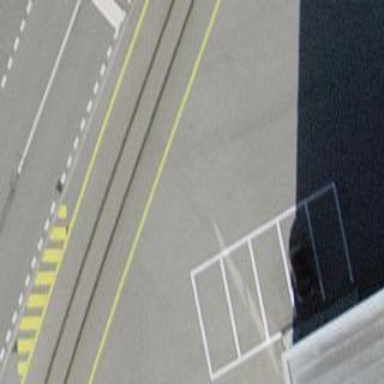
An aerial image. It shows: Street-side parking area with asphalt surface.